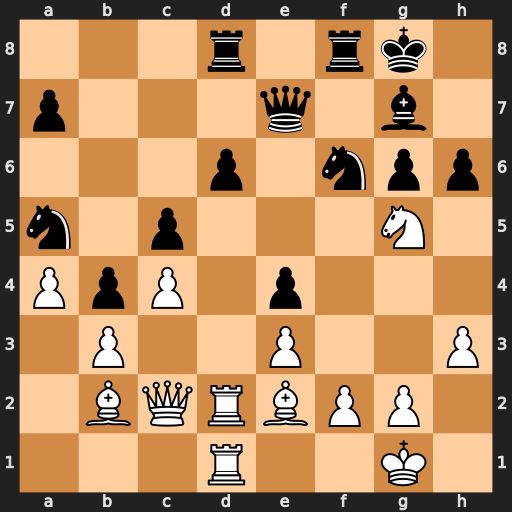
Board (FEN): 3r1rk1/p3q1b1/3p1npp/n1p3N1/PpP1p3/1P2P2P/1BQRBPP1/3R2K1
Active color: w
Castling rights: -
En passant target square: -
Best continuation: Bxf6 Bxf6 Nxe4